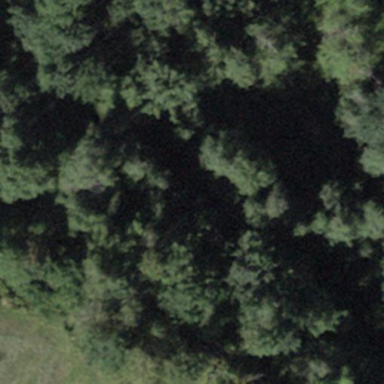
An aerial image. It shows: Forest area.